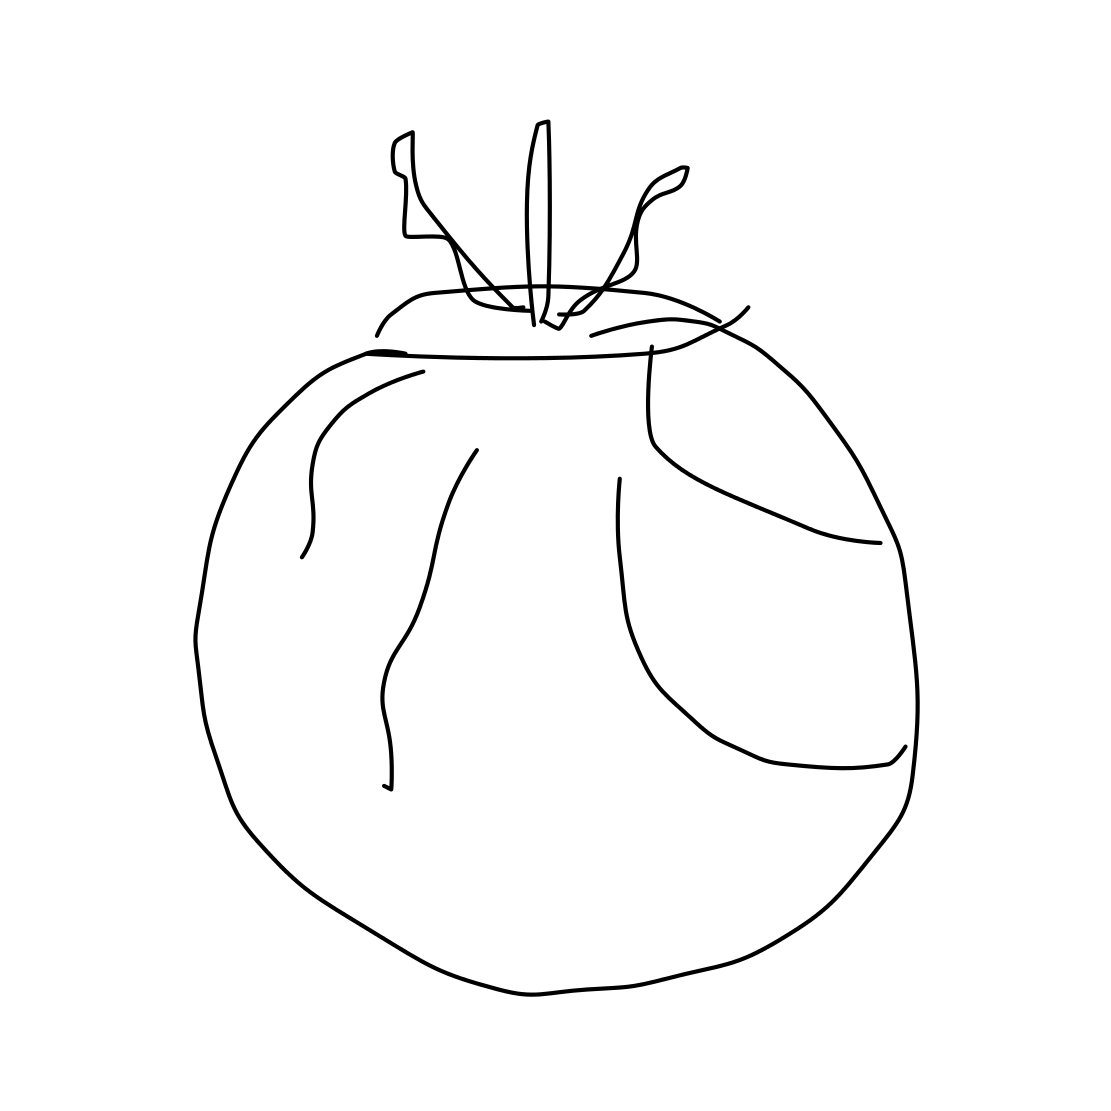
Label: tomato